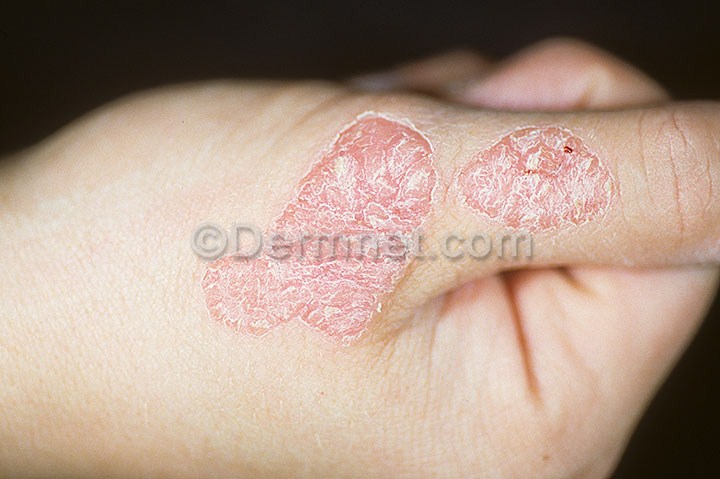
Disease: Psoriasis pictures Lichen Planus and related diseases